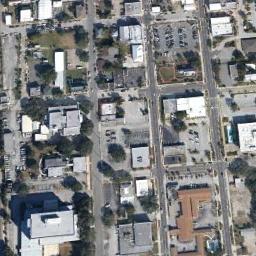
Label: commercial_area